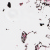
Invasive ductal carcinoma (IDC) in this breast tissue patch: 0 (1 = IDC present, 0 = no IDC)